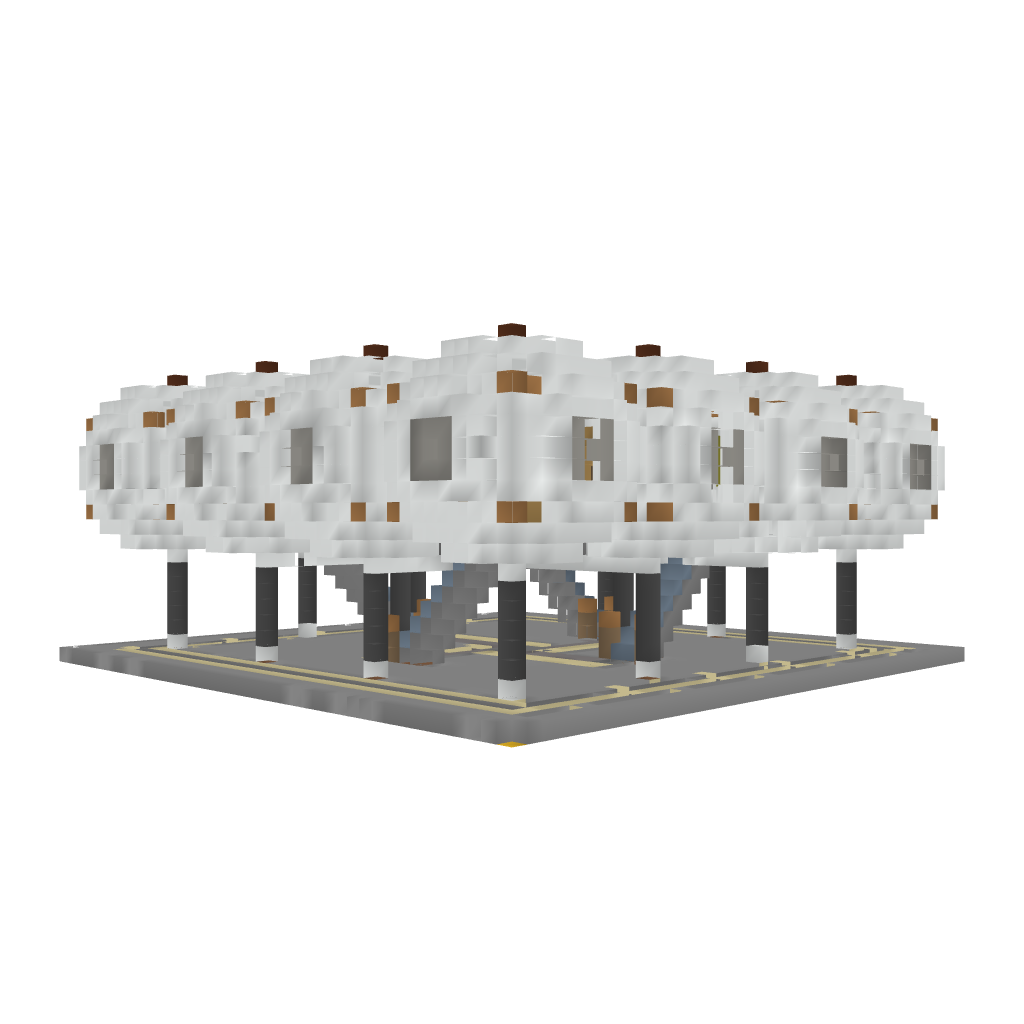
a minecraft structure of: Golf Ball House